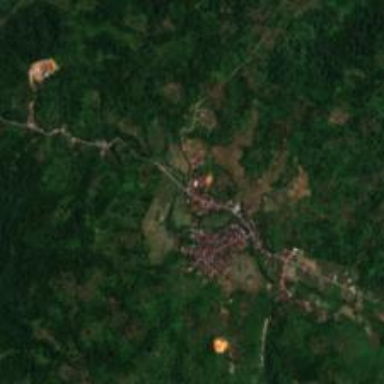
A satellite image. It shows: Village.